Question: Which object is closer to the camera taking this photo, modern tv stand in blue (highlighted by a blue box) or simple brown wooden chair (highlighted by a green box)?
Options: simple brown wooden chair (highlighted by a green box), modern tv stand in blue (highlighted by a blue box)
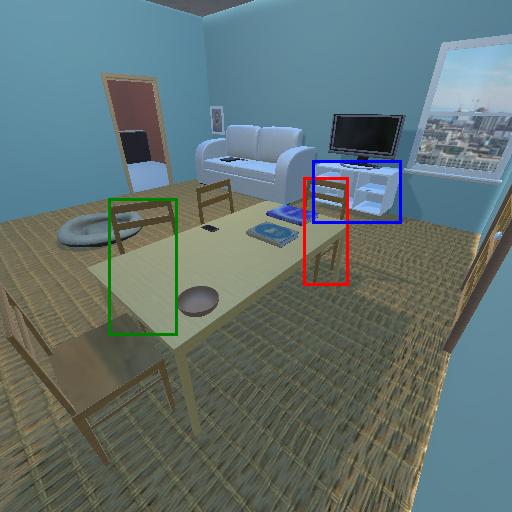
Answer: simple brown wooden chair (highlighted by a green box)